Question: I am trying to change webservice implementation I have done over to use HTTPS.
I have been using the 'as3httpclientlib' (<URL>.
When I use a non-ssl endpoint it works as expected.
However when I use an SSL endpoint and version 1.3 as3crypt from the downloads page (<URL> or the included 'as3crypto-1_3_patched.swc' I get the following:
'''
I DONT KNOW HOW TO HANDLE DER stuff of TYPE 22
I DONT KNOW HOW TO HANDLE DER stuff of TYPE 22
I DONT KNOW HOW TO HANDLE DER stuff of TYPE 22
I DONT KNOW HOW TO HANDLE DER stuff of TYPE 22
I DONT KNOW HOW TO HANDLE DER stuff of TYPE 12
I DONT KNOW HOW TO HANDLE DER stuff of TYPE 22
I DONT KNOW HOW TO HANDLE DER stuff of TYPE 22
I DONT KNOW HOW TO HANDLE DER stuff of TYPE 22
I DONT KNOW HOW TO HANDLE DER stuff of TYPE 22
[Fault] exception, information=TypeError: Error #1009: Cannot access a property or method of a null object reference.
'''
With the traces originating from Line 123 of DER.as
<URL>
and the error from line 225 of 'X509Certificate.as'
<URL>
When I use the latest version of 'as3crypt' <URL> I get
'''
[Fault] exception, information=Error: couldn't parse DER stream.
'''
Thrown from line 23 of <URL>
The webservice I am trying to access is on azurewebsites, so will be using the *.azurewebsites.net certificate.
I am also using the <URL>
I am starting to think it may be something related to the way SSL is done on Azure websites, since when I strip back the request completely, I still get the same error, however pointing to <URL>, I get no error.
They state on their website:
> HTTPS doesn't always work. There are some minor bugs with the
as3crypto library, so for example https at yahoo and yahoo owned
domains (like delicious) don't currently work.
I had a look through the list of issues for as3crypt, and was wondering whether one of these contained a fix: <URL>
****UPDATE****
I tried using the patched version of as3crypto but still no joy. The following is a copy of my stack trace when it errors. Does seem to be an error parsing the certificate?

I also had a look into changing over to SecureSocket but unfortunately it is not supported on iOS.
<URL>
> AIR profile support: This feature is supported on all desktop
operating systems, but is not supported on all AIR for TV devices. On
mobile devices, it is supported on Android, but not on iOS. You can
test for support at run time using the SecureSocket.isSupported
property.
Make a get request to any https subdomain of azurewebsites.net.
ie the following code will reproduce:
'''
var client:HttpClient = new HttpClient();
client.get(new URI("https://httpstest.azurewebsites.net"));
'''
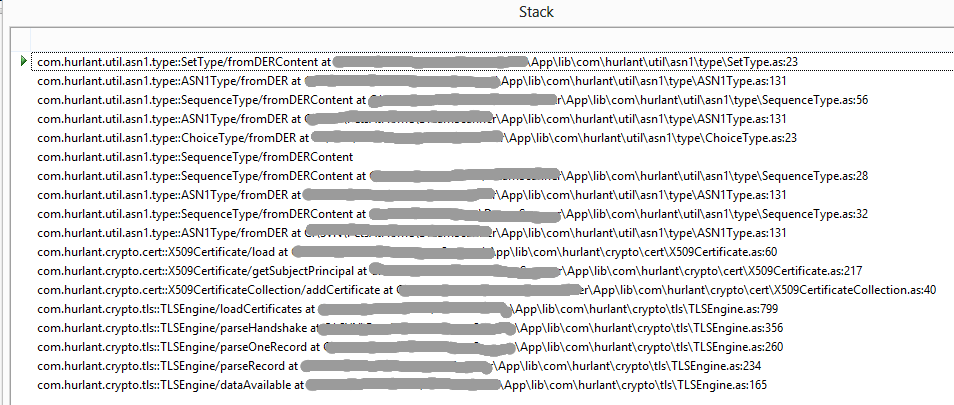
Answer: I have the same issue with DER decoing, and fix from this issue helped me:
<URL>
What about:
> Or is there a better way for consuming https webservices from Air mobile apps?
You can try to substitute 'TLSSocket' from 'as3crypto' with Flash native 'SecureSocket' in the as3httpclient, I think it shouldn't be too difficult to do. In my project I tryed to use both 'SecureSoket' and 'TLSSocket' and stood on 'TLSSocket' because 'SecureSoket' requires FP 11 and doesn't work with self-signed certificates that we use on test server, but 'SecureSoket' also works fine and has shown even better performance that 'TLSSocket'. You also can grab already patched version of as3crypto from my github (<URL>
If you still have problems, please provide endpoint of your webservice so I'll be able test it.
UPD:
I were able to reproduce your issue and tested certificate parsing with my patched as3crypto lib (it still allows to go deeper through the parsing), I also tested parsing of the same certificate but downloaded with the browser - the same result in both cases (as on your screenshot), so the conclusion is that TLSSocket loads correct and full bytes of certificate but fails to parse it. I tried to fix the parsing but it requires deeper dive into the as3crypto DER format implementation. So I'm afraid the only way to use as3httpclient is to fix DER parsing.
BTW why doesn't standard 'URLLoader' fit you?